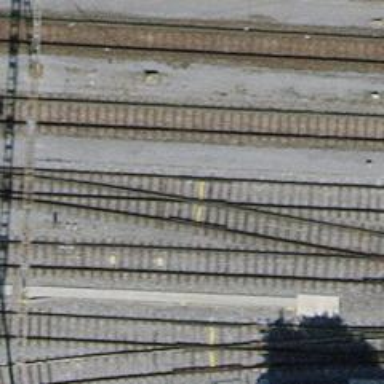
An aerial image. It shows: Single railway track with electrified contact line.